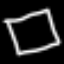
Label: square